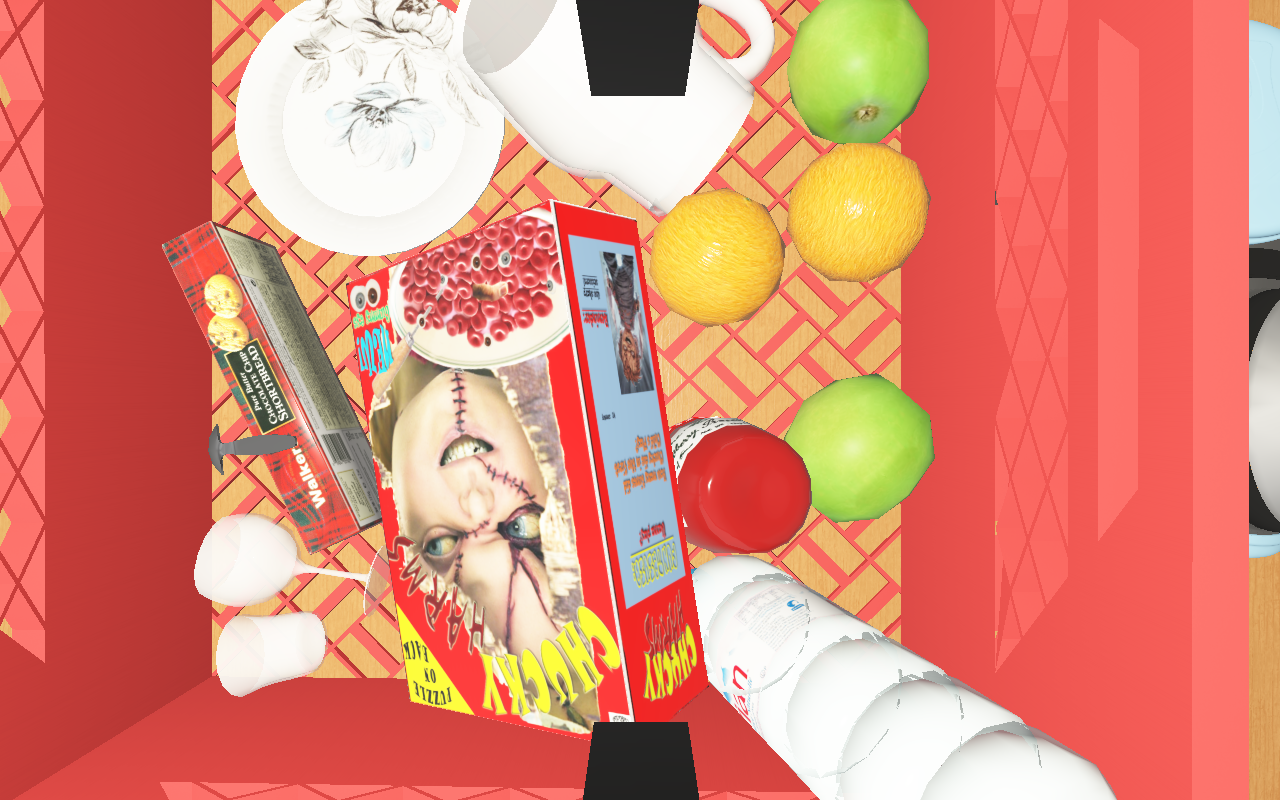
Objects in the scene:
apple
apple
orange
orange
jam jar
cereal box
cereal box
biscuit box